Question: I have some strings Im getting from an API.
The api gave me strings like this:

But I suspect I need to somehow make these UTF-16?
Is there any way to do this with .NET? I know .NET prefers working with UTF-16...
'''
public Task ParseTask(XElement task, bool singleTask)
{
Task t = new Task();
int id;
int.TryParse(task.Attribute("id").Value, out id);
t.ID = id;
t.Title = singleTask ? task.Element("name").Value : task.Attribute("name").Value;
t.IsComplete = task.Attribute("complete").Value == "1";
t.IsBillable = task.Attribute("billable").Value == "1";
if (task.Element("user").Attribute("id") != null)
{
t.UserID = task.Element("user").Attribute("id").Value;
t.UserName = task.Element("user").Attribute("name").Value;
}
t.Description = task.Element("description").Value;
decimal pph;
decimal.TryParse(task.Element("price_per_hour").Value, out pph);
t.PricePerHour = pph;
decimal bh;
decimal.TryParse(task.Element("budget_hours").Value, out bh);
t.BudgetHours = bh;
int pid;
int.TryParse(task.Element("project").Attribute("id").Value, out pid);
t.ProjectID = pid;
int tlid;
int.TryParse(task.Element("tasklist").Attribute("id").Value, out tlid);
t.TaskListID = tlid;
return t;
}
'''
--
'''
public List<Task> GetProjectTasks(int projectID)
{
List<Task> list = new List<Task>();
string args = String.Format("project_id={0}", projectID);
string uri = CreateURI("paymo.tasks.findByProject", args);
string reply = client.DownloadString(uri);
XDocument doc = XDocument.Parse(reply);
if (IsOk(doc))
{
IEnumerable<XElement> tasks =
doc.Element("response").Element("tasks").Elements();
foreach (var task in tasks)
{
list.Add(ParseTask(task, false));
}
}
else
{
throw new Exception();
}
return list;
}
'''
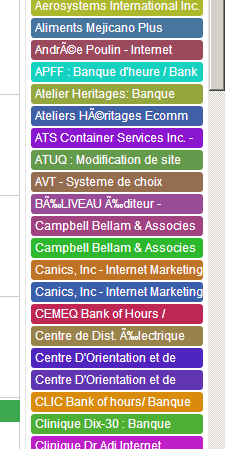
Answer: .NET uses by default UTF-16 strings. The function 'System.Text.Encoding.UTF8.GetString()'.
can help you by passing in the data as a 'Byte[]' array and retrieving an UTF-16 string.
See: <URL>